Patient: sex M, age 61
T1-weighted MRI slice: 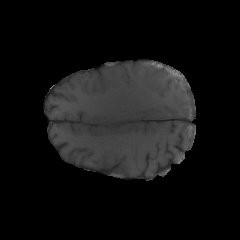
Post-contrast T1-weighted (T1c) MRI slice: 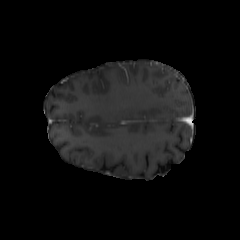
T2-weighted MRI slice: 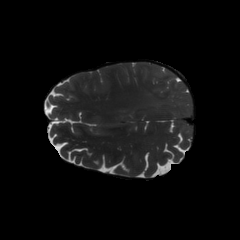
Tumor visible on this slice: yes
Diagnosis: Glioblastoma, IDH-wildtype
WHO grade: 4